Question: I would appreciate your help with this a lot!
I have ~4.5k txt files which look like this:
'''
Simple statistics using MSPA parameters: 8_3_1_1 on input file: 201<PHONE> 875 <PHONE> 0548_result.tif
MSPA-class [color]: Foreground/data pixels [%] Frequency
============================================================
CORE(s) [green]: -- 0
CORE(m) [green]: 48.43/13.45 1
CORE(l) [green]: -- 0
ISLET [brown]: 3.70/ 1.03 20
PERFORATION [blue]: 0.00/ 0.00 0
EDGE [black]: 30.93/ 8.59 11
LOOP [yellow]: 9.66/ 2.68 6
BRIDGE [red]: 0.00/ 0.00 0
BRANCH [orange]: 7.28/ 2.02 40
Background [grey]: --- /72.22 11
Missing [white]: 0.00 0
'''
I want to read all txt files from a directory into R and then perform a rearranging task on them before merging them together.
The values in the txt files can change, so in places where there is a 0.00 now, could be a relevant number in some files (so we need those). For the fields where there are -- now, it would be good if the script could test if there are -- , or a number. If there are the --, then it should turn them into NAs. On the other hand, real 0.00 values are of value and I need them. There is only one value for the Missing white column (or row here), that value should then be copied into both columns, foreground% and data pixels%.
The general rearranging which I need is to make all the data available as columns with only 1 row per txt file. For every row of data in the txt file here, there should be 3 columns in the output file (foreground%, data pixel% and frequency for every color). The name of the row should be the image name which is mentioned in the beginning of the file, here: 201<PHONE> 875 <PHONE> 0548
The rest can be omitted.
The output should look something like this:

I am working on this simultaneously but am not sure which direction to take. So any help is more than welcome!
Best,
Moritz
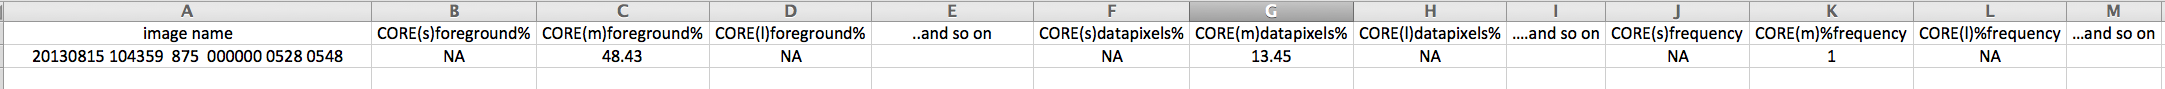
Answer: This puts it in the format you want, I think, but the example doesn't match your image so I can't be sure:
'''
(lf <- list.files('~/desktop', pattern = '^image\d+.txt', full.names = TRUE))
# [1] "/Users/rawr/desktop/image001.txt" "/Users/rawr/desktop/image002.txt"
# [3] "/Users/rawr/desktop/image003.txt"
lapply(lf, function(xx) {
rl <- readLines(con <- file(xx), warn = FALSE)
close(con)
## assuming the file name is after "file: " until the end of the string
## and ends in .tif
img_name <- gsub('.*file:\s+(.*).tif', '\1', rl[1])
## removes each string up to and including the ===== string
rl <- rl[-(1:grep('==', rl))]
## remove leading whitespace
rl <- gsub('^\s+', '', rl)
## split the remaining lines by larger chunks of whitespace
mat <- do.call('rbind', strsplit(rl, '\s{2, }'))
## more cleaning, setting attributes, etc
mat[mat == '--'] <- NA
mat <- cbind(image_name = img_name, 'colnames<-'(t(mat[, 2]), mat[, 1]))
as.data.frame(mat)
})
'''
I created three files using your example and made each one slightly different to show how this would work on a directory with several files:
'''
# [[1]]
# image_name CORE(s) [green]: CORE(m) [green]: CORE(l) [green]: ISLET [brown]: PERFORATION [blue]: EDGE [black]: LOOP [yellow]: BRIDGE [red]: BRANCH [orange]: Background [grey]: Missing [white]:
# 1 201<PHONE> 875 <PHONE> 0548_result <NA> 48.43/13.45 <NA> 3.70/ 1.03 0.00/ 0.00 30.93/ 8.59 9.66/ 2.68 0.00/ 0.00 7.28/ 2.02 --- /72.22 0.00
#
# [[2]]
# image_name CORE(s) [green]: CORE(m) [green]: CORE(l) [green]: ISLET [brown]: PERFORATION [blue]: EDGE [black]: LOOP [yellow]: BRIDGE [red]: BRANCH [orange]: Background [grey]: Missing [white]:
# 1 201<PHONE> 875 <PHONE> 0548_result 23 48.43/13.45 23 <NA> 0.00/ 0.00 30.93/ 8.59 9.66/ 2.68 0.00/ 0.00 7.28/ 2.02 --- /72.22 0.00
#
# [[3]]
# image_name CORE(s) [green]: CORE(m) [green]: CORE(l) [green]: ISLET [brown]: PERFORATION [blue]: EDGE [black]: LOOP [yellow]: BRIDGE [red]: BRANCH [orange]: Background [grey]: Missing [white]:
# 1 201<PHONE> 875 <PHONE> 0548_result <NA> <NA> <NA> <NA> <NA> 30.93/ 8.59 9.66/ 2.68 0.00/ 0.00 7.28/ 2.02 <NA> 0.00
'''
EDIT
made a few changes to extract all the info:
'''
(lf <- list.files('~/desktop', pattern = '^image\d+.txt', full.names = TRUE))
# [1] "/Users/rawr/desktop/image001.txt" "/Users/rawr/desktop/image002.txt"
# [3] "/Users/rawr/desktop/image003.txt"
res <- lapply(lf, function(xx) {
rl <- readLines(con <- file(xx), warn = FALSE)
close(con)
img_name <- gsub('.*file:\s+(.*).tif', '\1', rl[1])
rl <- rl[-(1:grep('==', rl))]
rl <- gsub('^\s+', '', rl)
mat <- do.call('rbind', strsplit(rl, '\s{2, }'))
dat <- as.data.frame(mat, stringsAsFactors = FALSE)
tmp <- 'colnames<-'(do.call('rbind', strsplit(dat$V2, '[-\/\s]+', perl = TRUE)),
c('Foreground','Data pixels'))
dat <- cbind(dat[, -2], tmp, image_name = img_name)
dat[] <- lapply(dat, as.character)
dat[dat == ''] <- NA
names(dat)[1:2] <- c('MSPA-class','Frequency')
zzz <- reshape(dat, direction = 'wide', idvar = 'image_name', timevar = 'MSPA-class')
names(zzz)[-1] <- gsub('(.*)\.(.*) (?:.*)', '\2_\1', names(zzz)[-1], perl = TRUE)
zzz
})
'''
here is the result (I just transformed into a long matrix so it would be easier to read. the real results are in a very wide data frame, one for each file):
'''
'rownames<-'(matrix(res[[1]]), names(res[[1]]))
# [,1]
# image_name "201<PHONE> 875 <PHONE> 0548_result"
# CORE(s)_Frequency "0"
# CORE(s)_Foreground "NA"
# CORE(s)_Data pixels "NA"
# CORE(m)_Frequency "1"
# CORE(m)_Foreground "48.43"
# CORE(m)_Data pixels "13.45"
# CORE(l)_Frequency "0"
# CORE(l)_Foreground "NA"
# CORE(l)_Data pixels "NA"
# ISLET_Frequency "20"
# ISLET_Foreground "3.70"
# ISLET_Data pixels "1.03"
# PERFORATION_Frequency "0"
# PERFORATION_Foreground "0.00"
# PERFORATION_Data pixels "0.00"
# EDGE_Frequency "11"
# EDGE_Foreground "30.93"
# EDGE_Data pixels "8.59"
# LOOP_Frequency "6"
# LOOP_Foreground "9.66"
# LOOP_Data pixels "2.68"
# BRIDGE_Frequency "0"
# BRIDGE_Foreground "0.00"
# BRIDGE_Data pixels "0.00"
# BRANCH_Frequency "40"
# BRANCH_Foreground "7.28"
# BRANCH_Data pixels "2.02"
# Background_Frequency "11"
# Background_Foreground "NA"
# Background_Data pixels "72.22"
# Missing_Frequency "0"
# Missing_Foreground "0.00"
# Missing_Data pixels "0.00"
'''
with your sample data:
'''
lf <- list.files('~/desktop/data', pattern = '.txt', full.names = TRUE)
'rownames<-'(matrix(res[[1]]), names(res[[1]]))
# [,1]
# image_name "201<PHONE> 780 <PHONE> 0616"
# CORE(s)_Frequency "0"
# CORE(s)_Foreground "NA"
# CORE(s)_Data pixels "NA"
# CORE(m)_Frequency "1"
# CORE(m)_Foreground "54.18"
# CORE(m)_Data pixels "15.16"
# CORE(l)_Frequency "0"
# CORE(l)_Foreground "NA"
# CORE(l)_Data pixels "NA"
# ISLET_Frequency "11"
# ISLET_Foreground "3.14"
# ISLET_Data pixels "0.88"
# PERFORATION_Frequency "0"
# PERFORATION_Foreground "0.00"
# PERFORATION_Data pixels "0.00"
# EDGE_Frequency "1"
# EDGE_Foreground "34.82"
# EDGE_Data pixels "9.75"
# LOOP_Frequency "1"
# LOOP_Foreground "4.96"
# LOOP_Data pixels "1.39"
# BRIDGE_Frequency "0"
# BRIDGE_Foreground "0.00"
# BRIDGE_Data pixels "0.00"
# BRANCH_Frequency "20"
# BRANCH_Foreground "2.89"
# BRANCH_Data pixels "0.81"
# Background_Frequency "1"
# Background_Foreground "NA"
# Background_Data pixels "72.01"
# Missing_Frequency "0"
# Missing_Foreground "0.00"
# Missing_Data pixels "0.00"
'''